Current action and preconditions to check: trajectory_clear

Your task: For each precondition in the list above, predict whether it will hold at this action.

Consider the current scene as observed from the mobile robot's camera, and analyze the predicted future states of all dynamic agents (e.g., people, animals, vehicles, or any moving entities) within the NEXT SECOND.

IMPORTANT: Only answer "very likely" if you are absolutely certain—based on strong, clear evidence—that a dynamic agent will violate the precondition in the predicted future state. Do NOT answer "very likely" for unlikely, ambiguous, or low-probability risks.

Ask yourself for each precondition: Is there a high probability, with clear and convincing evidence, that the predicted future states of any dynamic agent will interfere with the predicted future state of the currently executing action within the NEXT SECOND, causing that precondition to fail?

Assess the risk level based on these predictions. Use "likely" or "very likely" if motions create a clear risk of interference.

Use "neutral" or "improbable" if agents are nearby but their predicted paths are clearly diverging or non-conflicting.

Failure Risk Categories: "very improbable", "improbable", "neutral", "likely", "very likely"

Answer Format: Output ONLY the probability_of_failure value from these categories: "very improbable", "improbable", "neutral", "likely", "very likely"

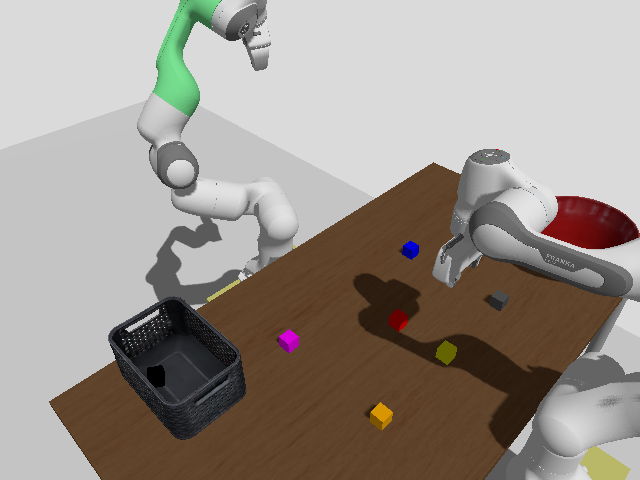

Answer: very improbable